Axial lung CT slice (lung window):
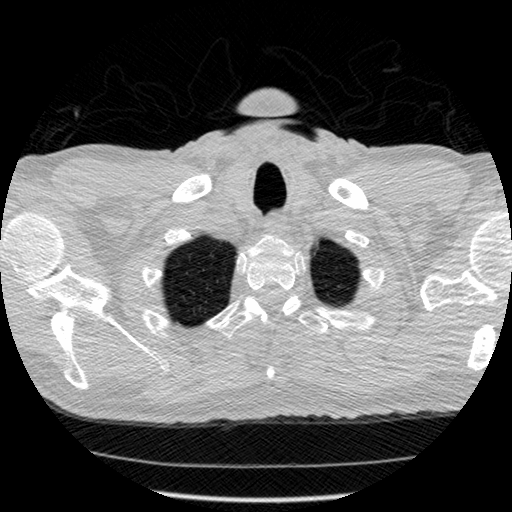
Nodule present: no